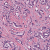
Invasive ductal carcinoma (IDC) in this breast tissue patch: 1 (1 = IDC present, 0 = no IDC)